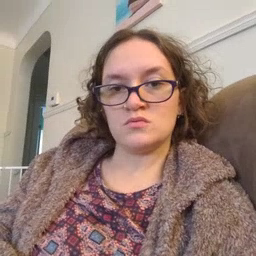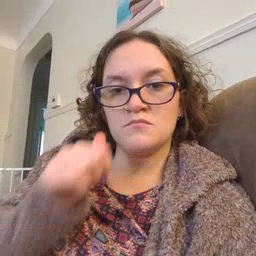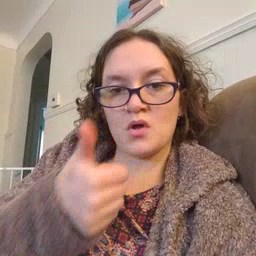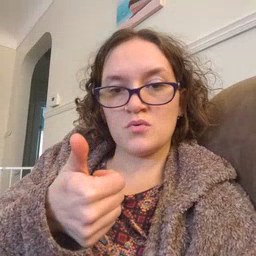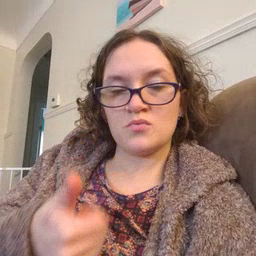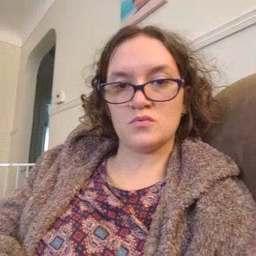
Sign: tomorrow